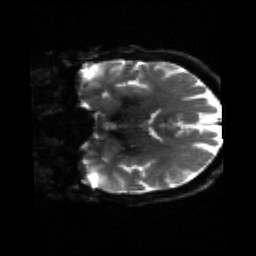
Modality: sbref
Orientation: coronal
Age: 61
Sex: male
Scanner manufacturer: siemens
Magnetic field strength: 3 T
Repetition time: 4.71 s
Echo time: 0.0906 s